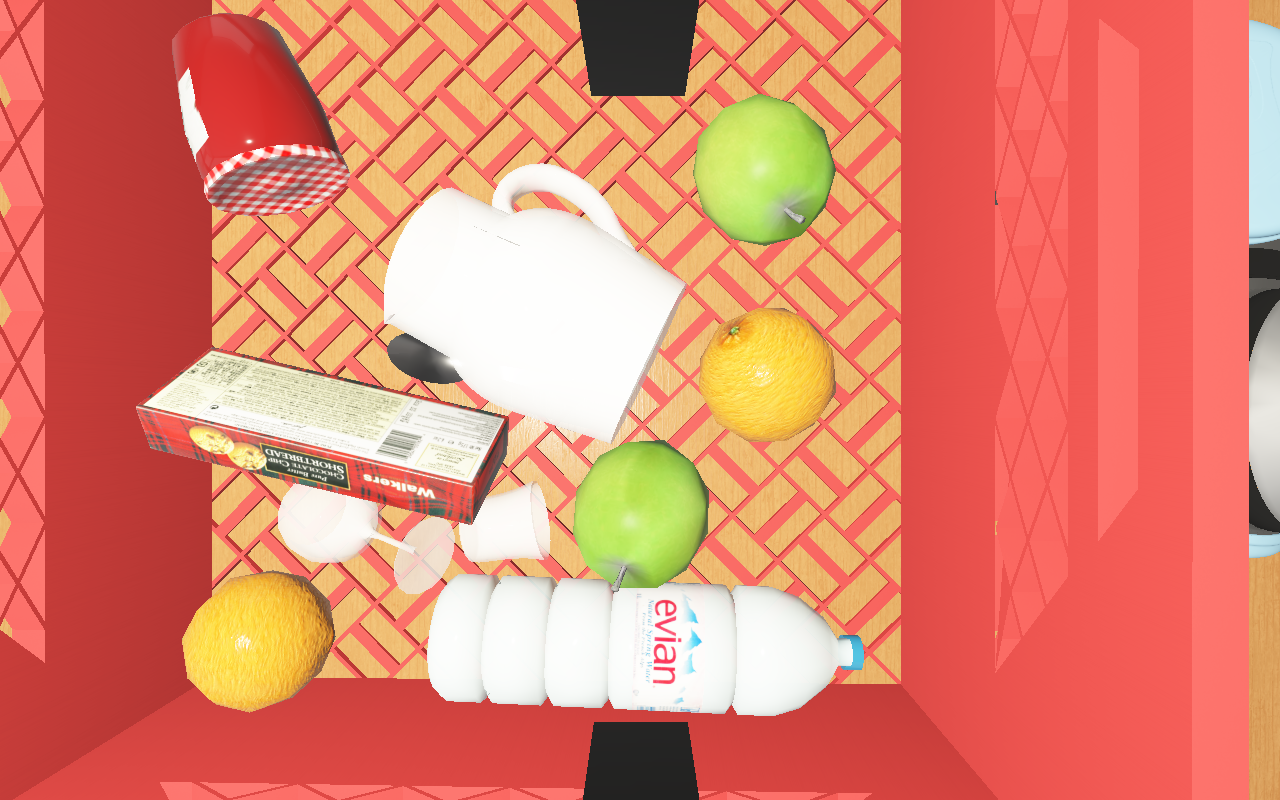
Objects in the scene:
water bottle
apple
spoon
plate
glass
wineglass
jam jar
cereal box
biscuit box